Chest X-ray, AP view. Patient: 65 years old, sex F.
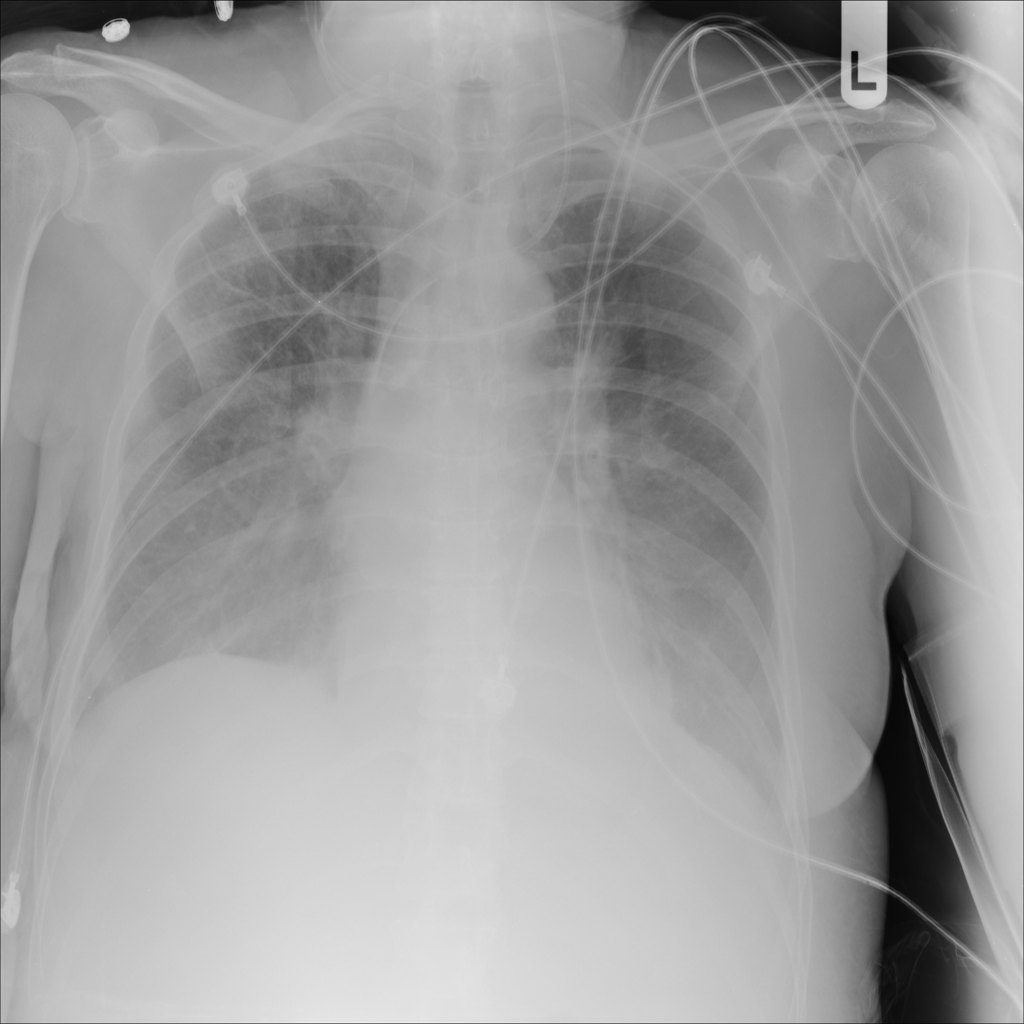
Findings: Effusion